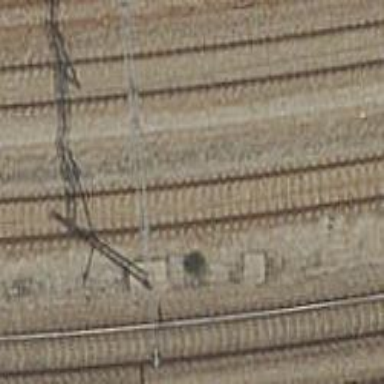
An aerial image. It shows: Electrified rail siding with contact line.